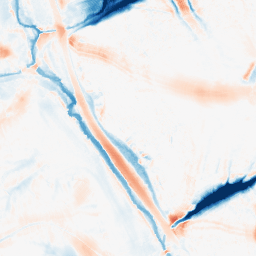
Category: morphological
Decomposition family: tophat_combined
Decomposition parameters: size: 20
Upsampling method: lanczos
Upsampling parameters: scale: 2
Upsampling scale: 2